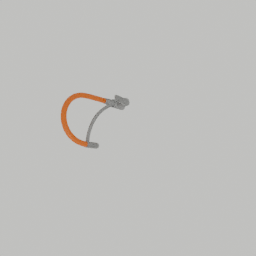
Label: appliances